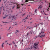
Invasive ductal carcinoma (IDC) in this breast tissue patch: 0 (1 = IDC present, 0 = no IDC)